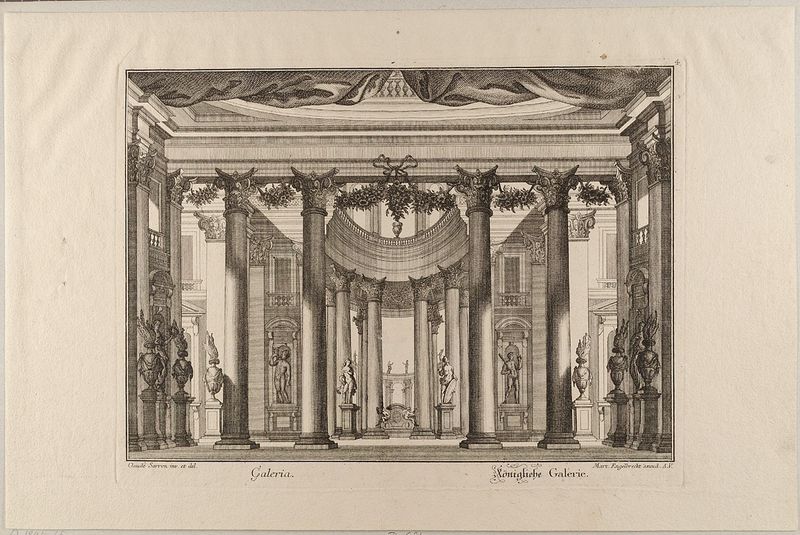
Titel: Königliche Galerie, Blatt 4 aus der Folge 'Operalische Vorstellungen', herausgegeben von M. Engelbrecht
Künstler: Claudius Sarron
Standort: Hamburg
Institution: Museum für Kunst und Gewerbe Hamburg
Schlagwörter: mann, weiß, frau, pfeiler, raum, schwarz, säule, säulen, zeichnung, gebäude, architektur, barock, sockel, vorhang, gewand, decke, klassizismus, pflanzen, theater, skulptur, statue, papier, grafik, graphik, kuppel, plastik, galerie, halle, fotografie, photographie, antike, balustrade, druck, druckgraphik, druckgrafik, schwarz weiß, radierung, buchseite, girlanden, statuen, kupferstich, klassisch, säulenordnung, gewandt, bildhauerkunst, reproduktionen, galeria, barockzeit, barockzeitalter, blumengewinde, druckerzeugnisse, architekturdarstellungen, bühnenausstattung, bühnenbild, ornamentstich, vorlageblätter, figuren auf sockeln